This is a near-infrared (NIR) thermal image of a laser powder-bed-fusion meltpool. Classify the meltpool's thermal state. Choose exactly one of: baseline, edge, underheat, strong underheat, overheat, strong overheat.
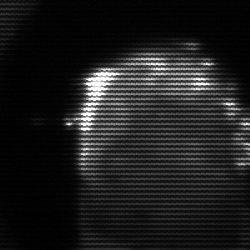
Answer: baseline